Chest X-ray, AP view. Patient: 42 years old, sex M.
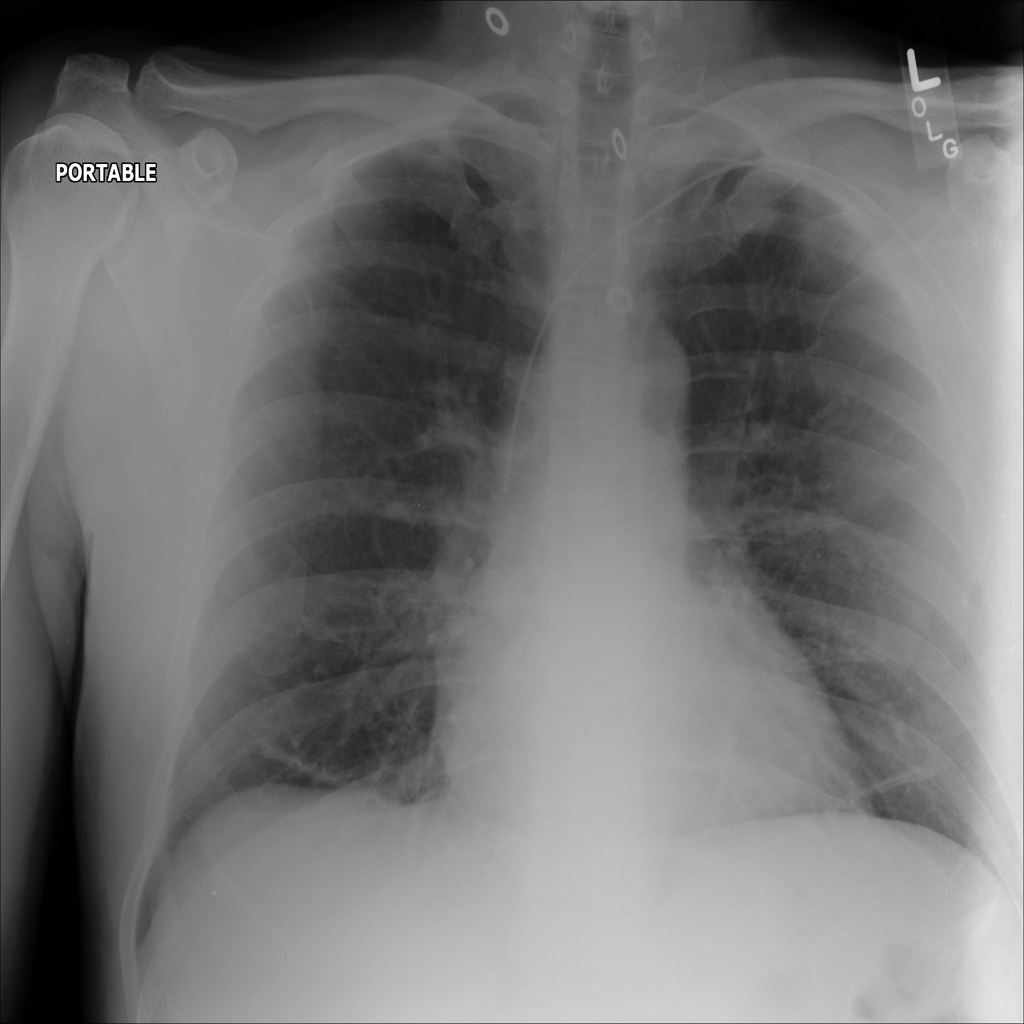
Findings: No Finding